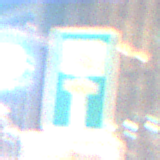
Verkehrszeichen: SackgasseRadverkehrDurchlaessig
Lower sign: HinweisGeaenderteVorfahrtVerkehrsfuehrungVerkehrsregelung3
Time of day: NotSpecified
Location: Indoor (Urban)
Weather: NotSpecified
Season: NotSpecified
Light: Artificial